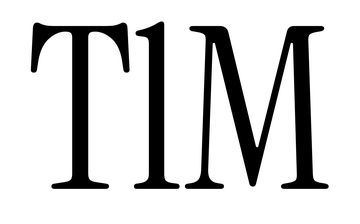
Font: InstrumentSerif-Regular